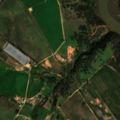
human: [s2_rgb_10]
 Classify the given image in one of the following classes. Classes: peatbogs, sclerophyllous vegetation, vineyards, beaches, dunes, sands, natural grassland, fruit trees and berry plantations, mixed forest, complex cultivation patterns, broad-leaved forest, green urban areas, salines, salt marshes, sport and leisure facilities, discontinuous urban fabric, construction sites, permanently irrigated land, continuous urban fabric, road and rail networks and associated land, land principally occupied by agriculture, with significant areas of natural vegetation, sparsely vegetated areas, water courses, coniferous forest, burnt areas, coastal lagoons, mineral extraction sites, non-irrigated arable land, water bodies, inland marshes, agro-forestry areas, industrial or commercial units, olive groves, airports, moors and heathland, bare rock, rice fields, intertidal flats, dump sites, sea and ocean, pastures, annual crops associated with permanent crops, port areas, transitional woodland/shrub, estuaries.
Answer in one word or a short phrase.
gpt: permanently irrigated land, vineyards, pastures, broad-leaved forest, water courses